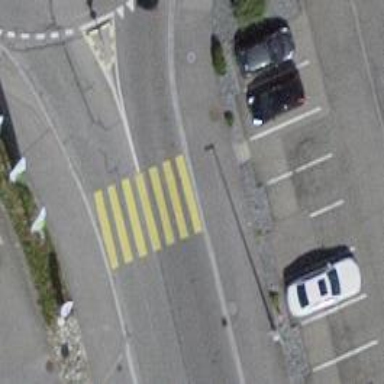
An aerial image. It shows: Marked zebra crossing on the road.